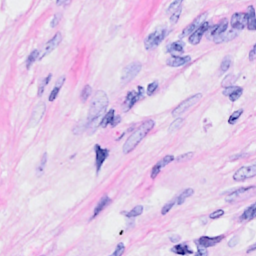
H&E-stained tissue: Breast